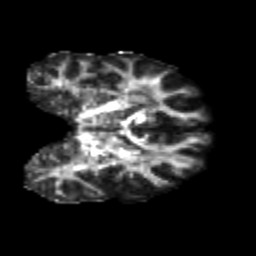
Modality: FA
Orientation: coronal
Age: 20
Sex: male
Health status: healthy
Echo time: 0.074 s